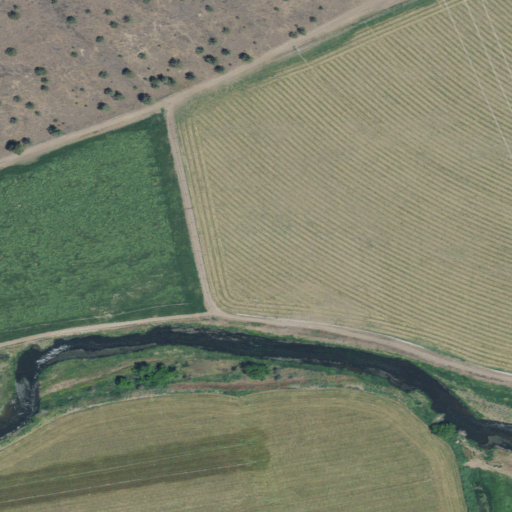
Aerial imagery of valley in Oregon named Prineville Valley containing cultivated crops, pasture, and shrub